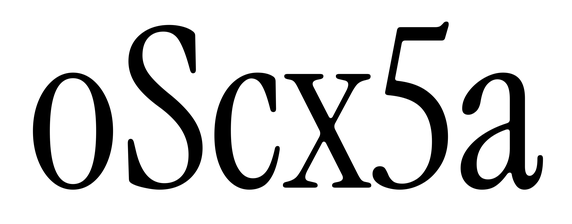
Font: InstrumentSerif-Regular